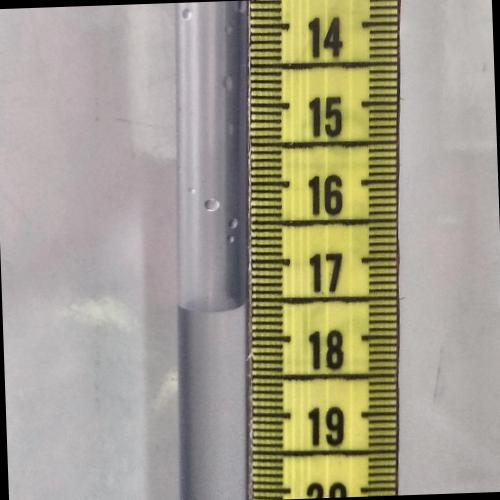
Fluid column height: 17.6 cm